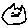
Label: cat